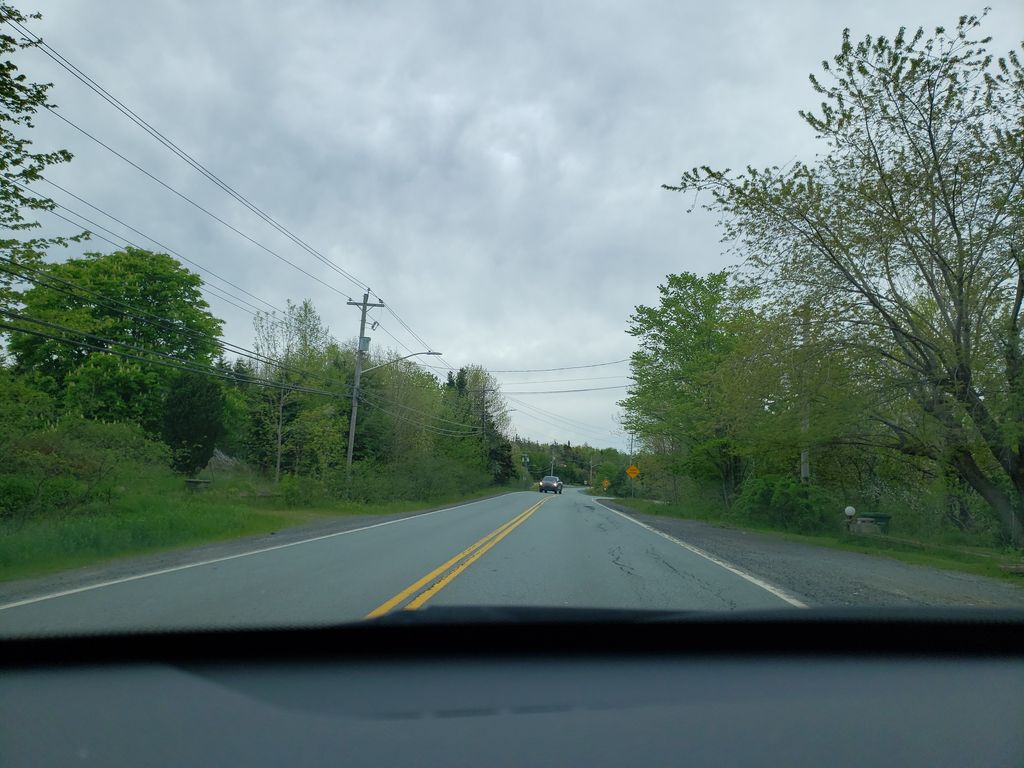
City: halifax